Brain MRI, t2w sequence, axial 2D slice.
Patient: age 26, sex F, weight 90 kg, height 1.9 m
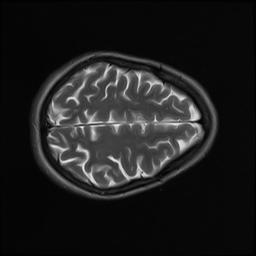